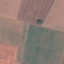
Label: AnnualCrop